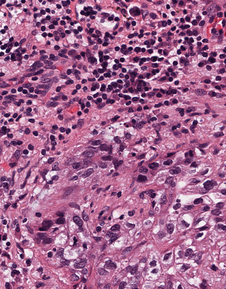
Tumor epithelial tissue: yes
Tumor-associated stroma tissue: yes
Normal tissue: no